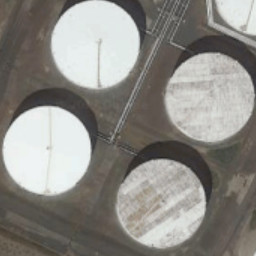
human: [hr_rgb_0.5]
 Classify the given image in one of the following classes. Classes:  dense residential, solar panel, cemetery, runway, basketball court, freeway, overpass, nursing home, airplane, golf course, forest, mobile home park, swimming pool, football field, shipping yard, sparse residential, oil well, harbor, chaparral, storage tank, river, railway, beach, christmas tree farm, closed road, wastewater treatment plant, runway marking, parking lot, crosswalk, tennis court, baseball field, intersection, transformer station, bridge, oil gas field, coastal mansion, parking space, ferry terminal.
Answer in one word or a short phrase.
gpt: storage tank